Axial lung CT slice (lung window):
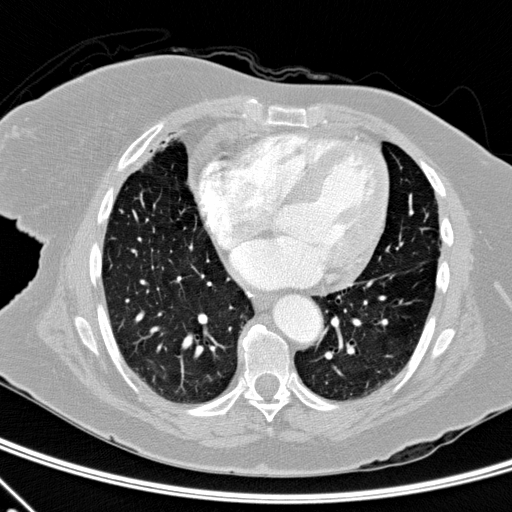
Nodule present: no